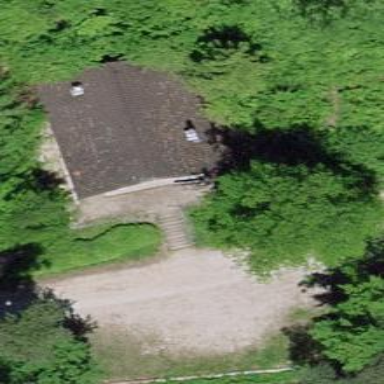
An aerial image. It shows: Cabin.